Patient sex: M
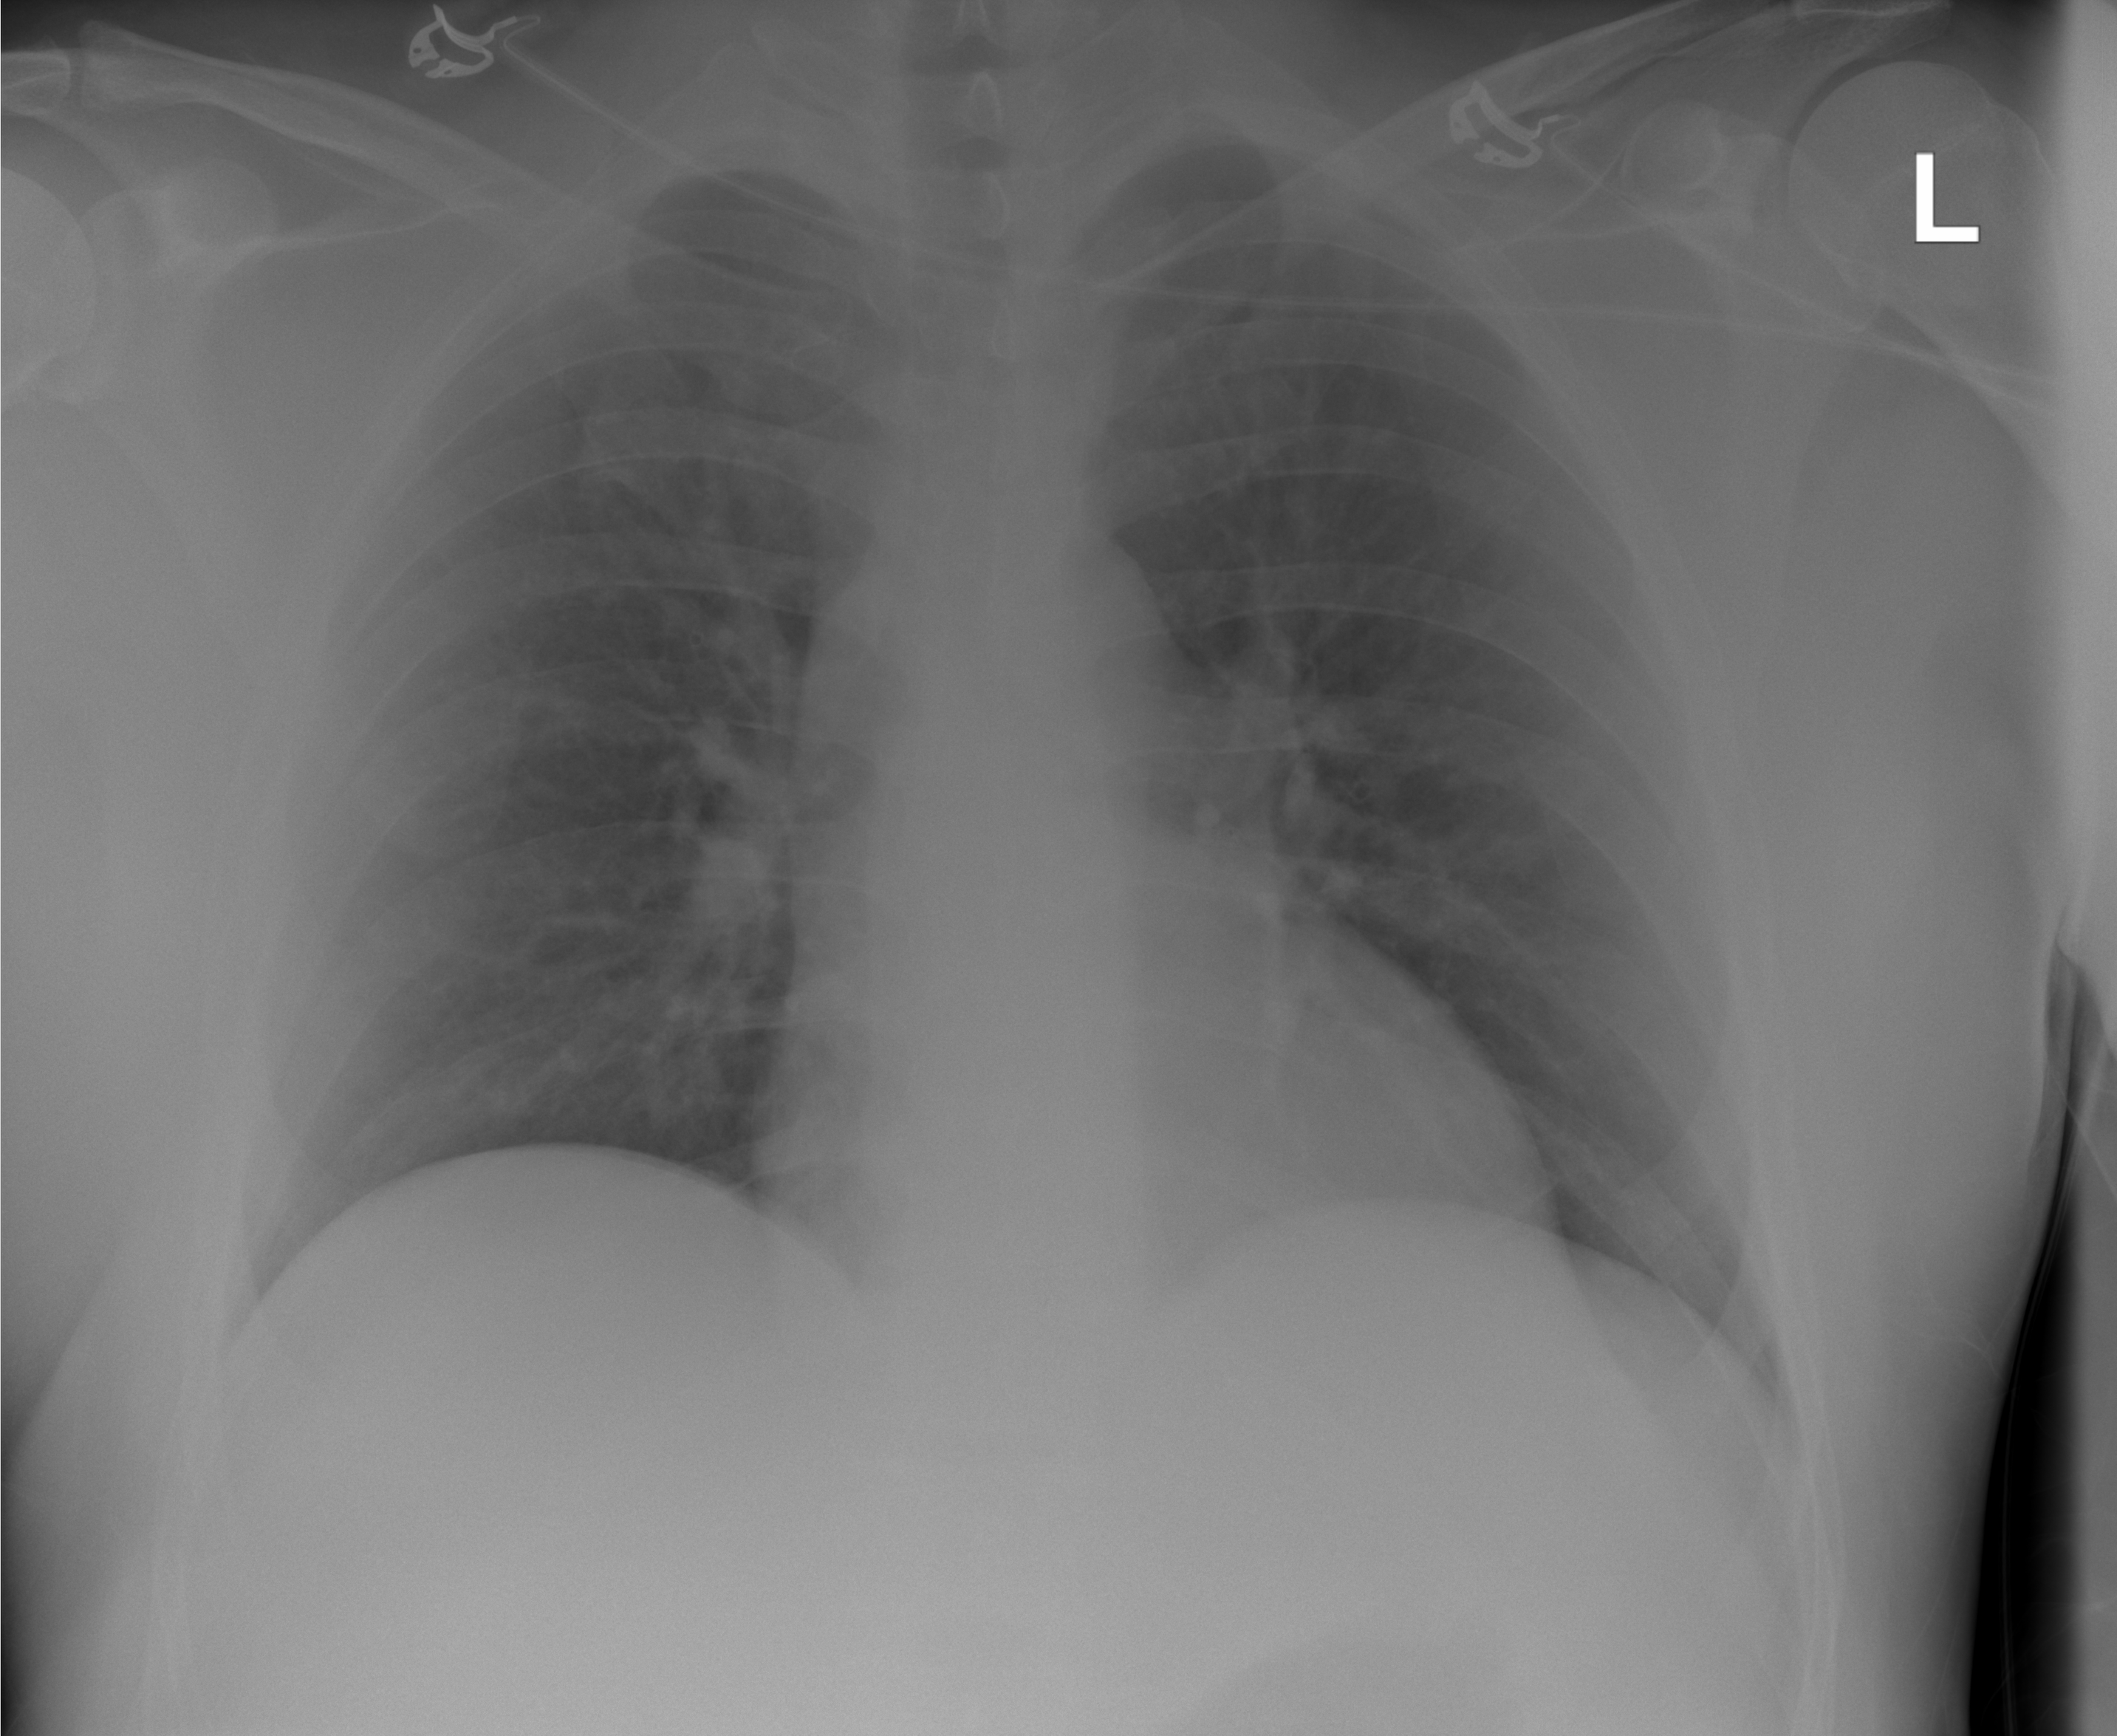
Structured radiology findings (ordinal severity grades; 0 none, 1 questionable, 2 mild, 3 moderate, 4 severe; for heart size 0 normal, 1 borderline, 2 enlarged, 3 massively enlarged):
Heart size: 0
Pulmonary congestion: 2
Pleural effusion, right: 0
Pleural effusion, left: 0
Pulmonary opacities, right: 2
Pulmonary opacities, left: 1
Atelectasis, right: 0
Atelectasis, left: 0